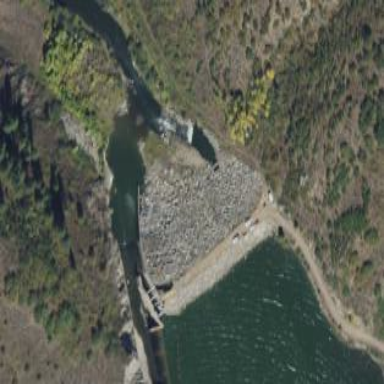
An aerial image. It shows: Dam along waterway.